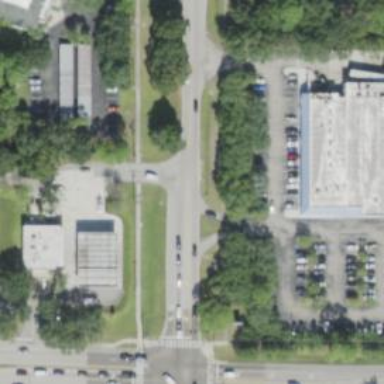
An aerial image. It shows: Service road.